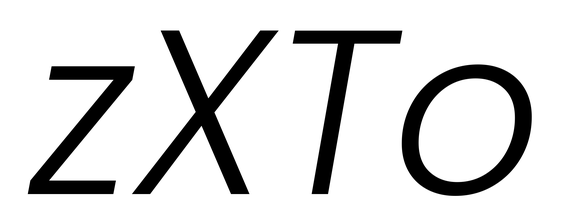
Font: Poppins-LightItalic